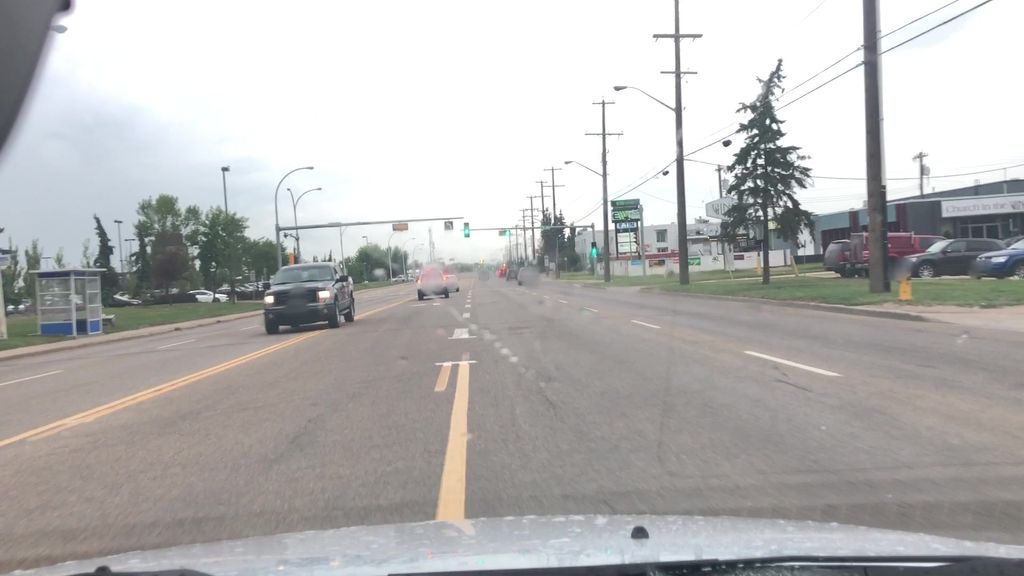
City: edmonton